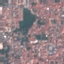
Land use / land cover: Residential